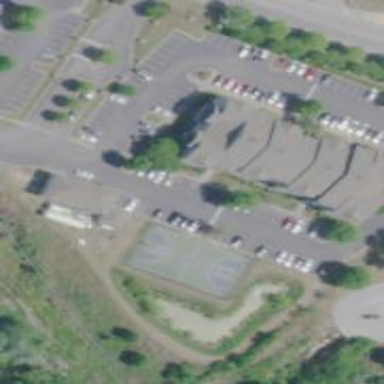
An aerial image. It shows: Parking area.